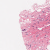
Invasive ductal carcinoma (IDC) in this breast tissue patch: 1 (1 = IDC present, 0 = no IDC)